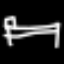
Label: bed